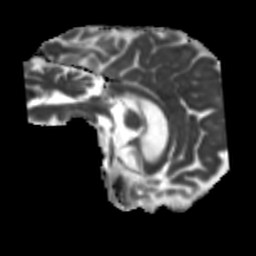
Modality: MD
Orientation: sagittal
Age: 75
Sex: female
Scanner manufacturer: siemens
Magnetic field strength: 3 T
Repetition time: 5.25 s
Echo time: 0.08 s